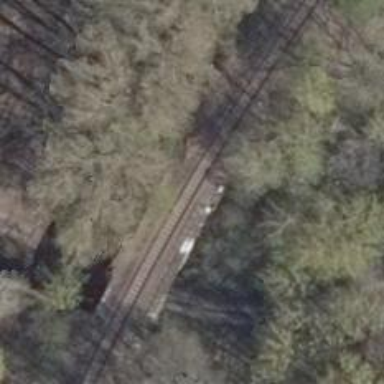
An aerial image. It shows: Disused railway bridge with embankment.